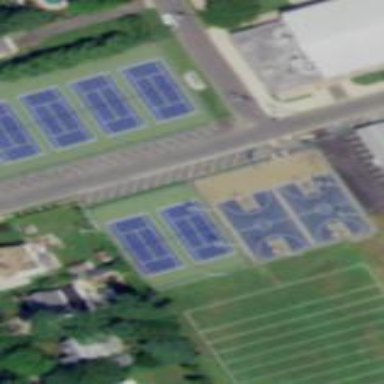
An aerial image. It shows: Basketball court on pitch.